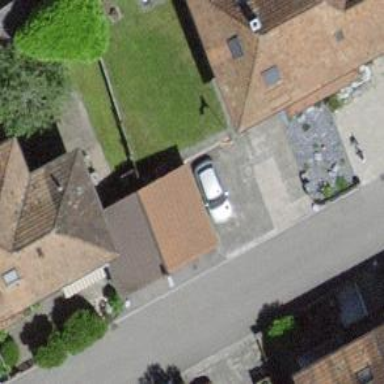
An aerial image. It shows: Group of garages.